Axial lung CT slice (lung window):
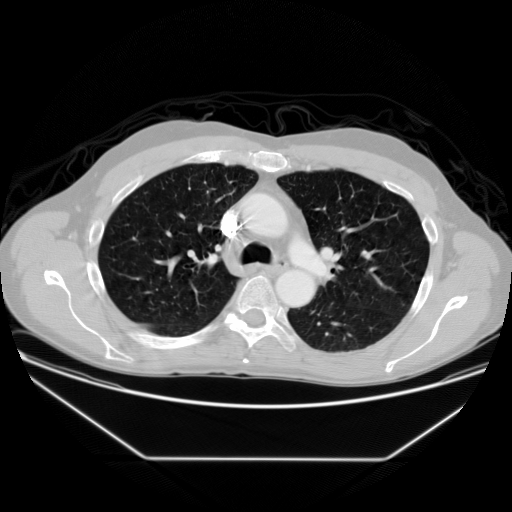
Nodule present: no